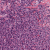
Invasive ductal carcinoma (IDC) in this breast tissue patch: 1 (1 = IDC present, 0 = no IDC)